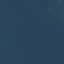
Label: SeaLake